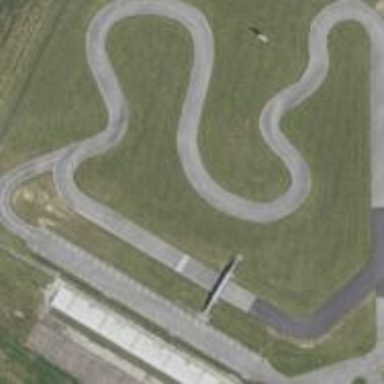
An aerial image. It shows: Asphalt raceway designed for motor sports.